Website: crate-barrel
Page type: stored-credit-cards
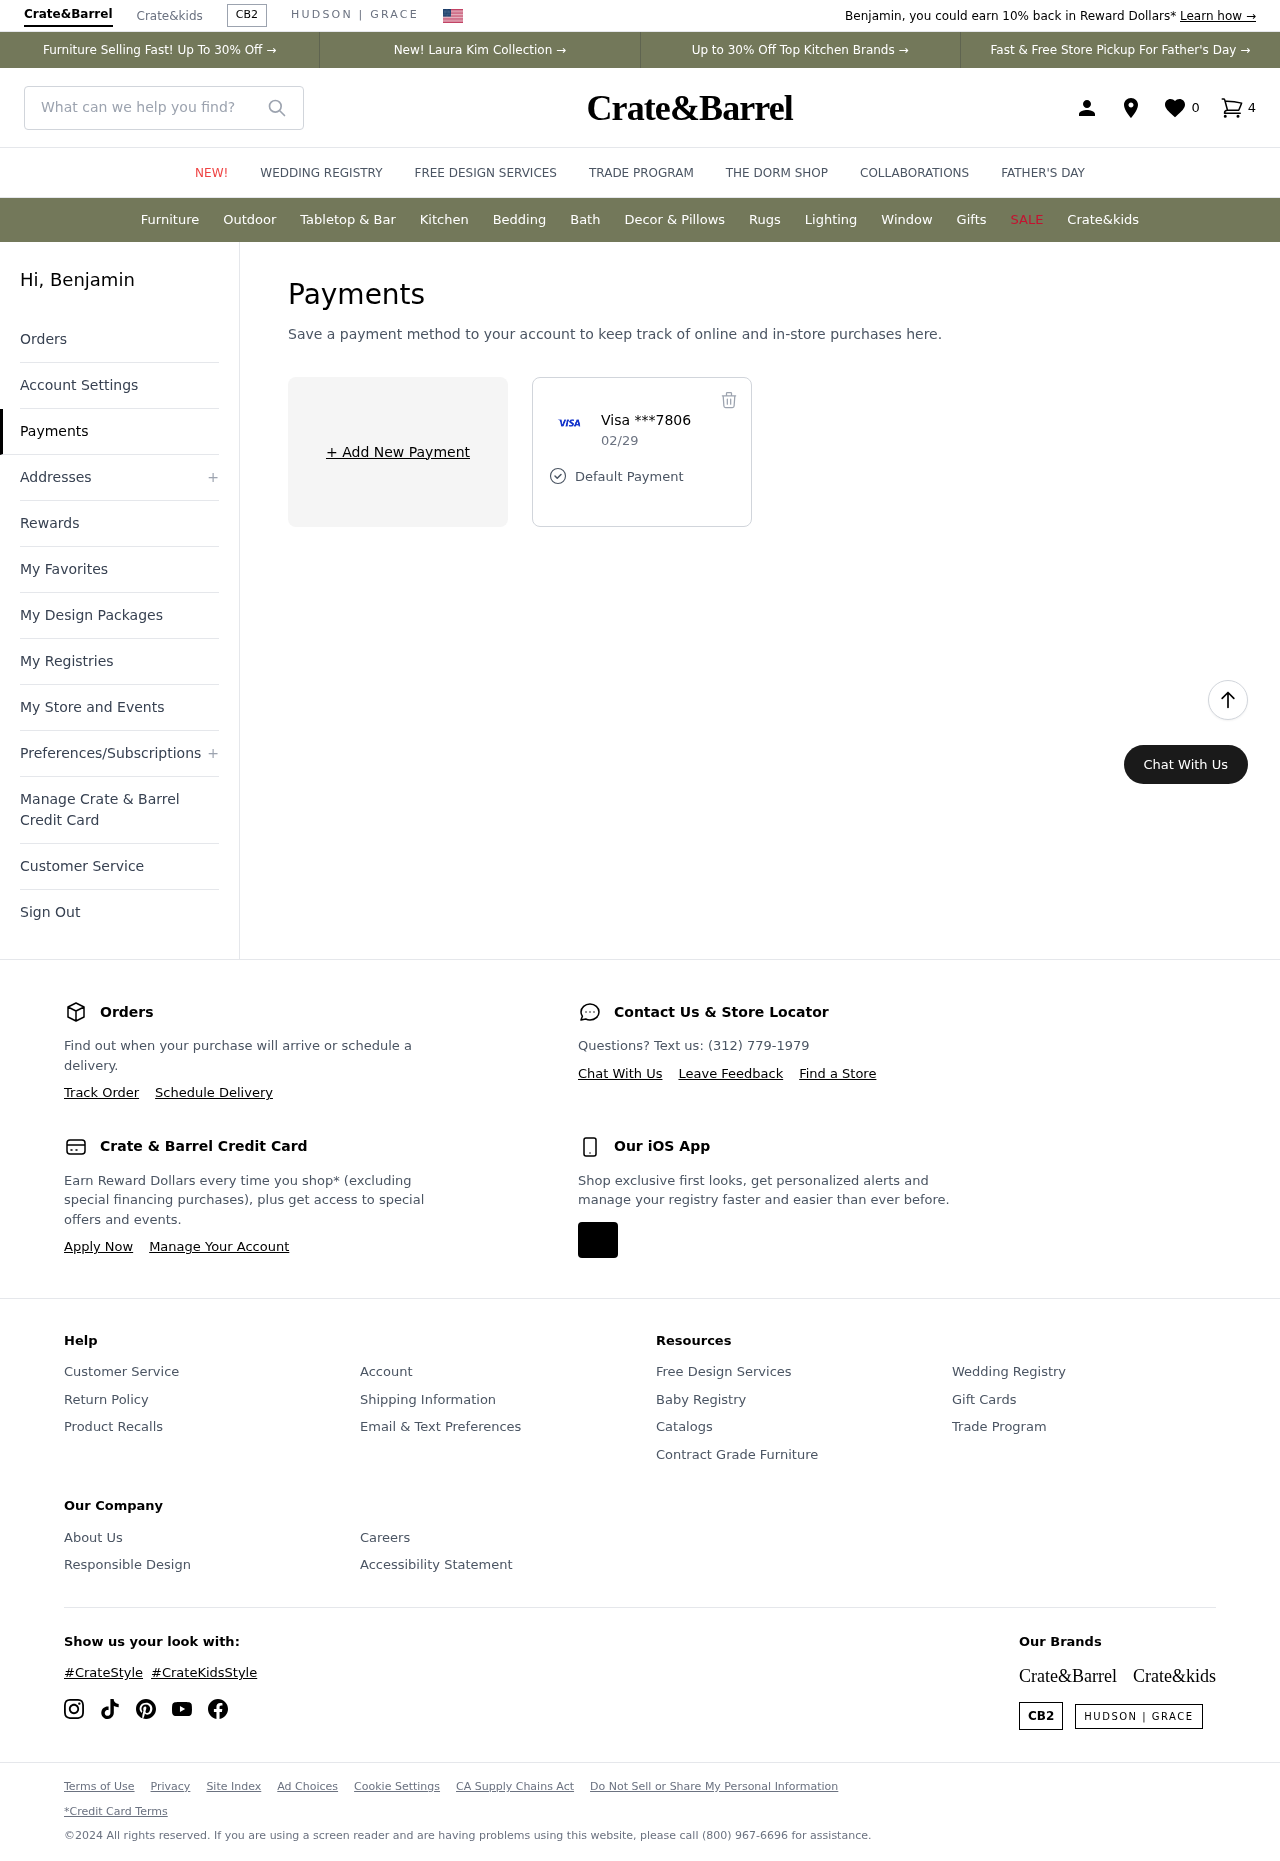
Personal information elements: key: PII_CARD_EXPIRY
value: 02/29
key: PII_CARD_LAST4
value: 7806
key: PII_CARD_TYPE
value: Visa
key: PII_FIRSTNAME
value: Benjamin
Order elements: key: ORDER_NUM_ITEMS
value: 4
Search elements: key: HEADER_SEARCH
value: What can we help you find?
Other elements: key: FAVORITES_COUNT
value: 0